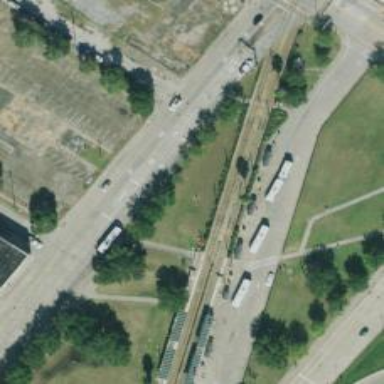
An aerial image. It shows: Light rail electrified with contact line.